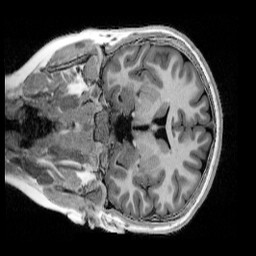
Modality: UNIT1_denoised
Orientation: coronal
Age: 11
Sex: female
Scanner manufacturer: siemens
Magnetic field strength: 3 T
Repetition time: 4 s
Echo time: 0.00303 s